Question: On my way to learn C#, I created a winforms based application to ping 'google.com' on the click of a 'button'. So, when I click the 'button', the 'command prompt' comes up but the 'ping' command doesn't run and eventually the 'command prompt' window exists after a while.
What's wrong ? Why isn't the 'ping' executing ?
'''
using System;
using System.Collections.Generic;
using System.ComponentModel;
using System.Data;
using System.Drawing;
using System.Linq;
using System.Text;
using System.Windows.Forms;
using System.Diagnostics;
namespace WindowsFormsApplication1
{
public partial class Form1 : Form
{
public Form1()
{
InitializeComponent();
}
private void button_Click(object sender, EventArgs e)
{
Process p = new Process();
p.StartInfo.FileName = "cmd.exe";
p.StartInfo.Arguments = @"/C ping www.google.com";
p.StartInfo.RedirectStandardOutput = true;
p.StartInfo.UseShellExecute = false;
p.Start();
string output = p.StandardOutput.ReadToEnd();
p.WaitForExit();
}
}
}
'''

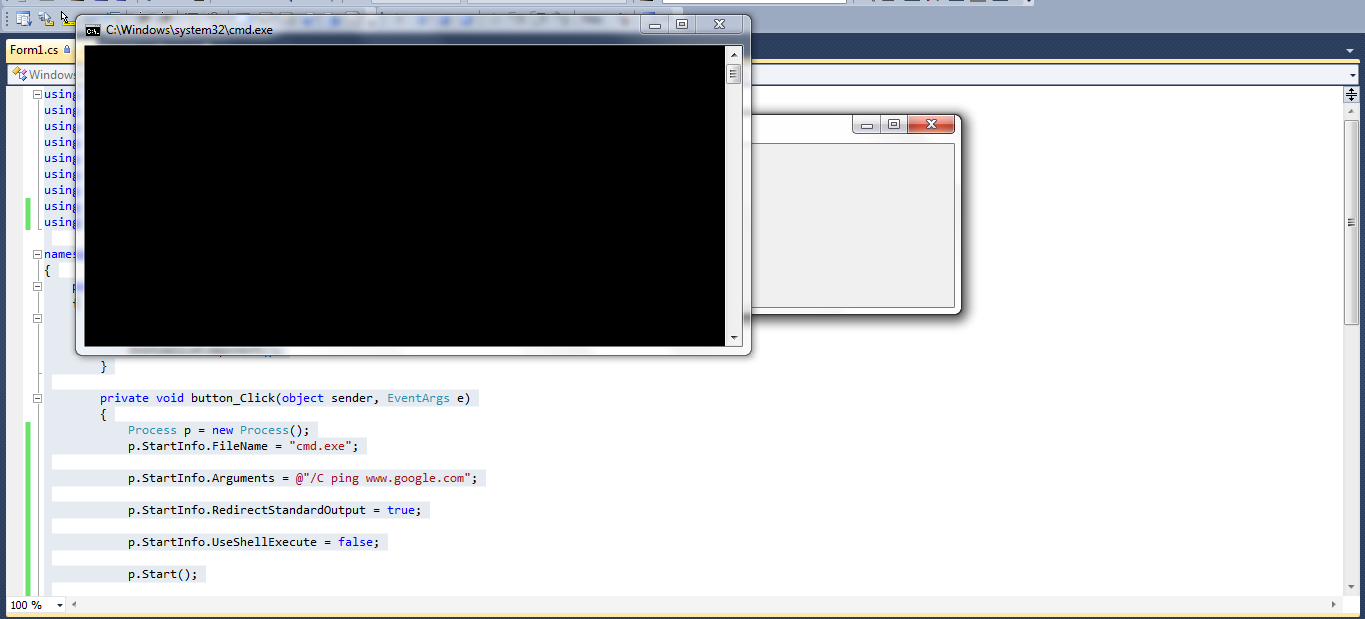
Answer: You're using 'RedirectStandardOutput = true' which means the output from the application is not outputted to console, but instead you have to read it, like you are doing at the end with 'string output ='. In fact, if you debug your application you'll see the output from the application in your output variable.
If you set it to false the output will be displayed in the console window that pops up. Remember that you can't read from the 'StandardOutput' if you do.
So it depends on what you want to do. Either
- - 'RedirectStandardOutput = false'
On additional notes, if you have a textbox in your project named "hostBox" for instance, you can grab the text from the text box and ping that host instead, just set the arguments to the new host.
So the updated callback for the button will look like:
'''
private void button_Click(object sender, EventArgs e) {
Process p = new Process();
p.StartInfo.FileName = "ping.exe";
// you can put together any arguments you'd like in the string format call
// for the moment only the text from hostBox is needed
// for instance string.Format("{0} -t", hostBox.Text); if you want to ping indefinately
p.StartInfo.Arguments = string.Format("{0}", hostBox.Text);
p.StartInfo.CreateNoWindow = true;
p.StartInfo.RedirectStandardOutput = true;
p.StartInfo.UseShellExecute = false;
p.Start();
string output;
// read output one line at the time. If the output is null, the application quit
while ((output = p.StandardOutput.ReadLine()) != null) {
textBox1.Text += output + Environment.NewLine;
Application.DoEvents();
}
p.WaitForExit();
}
'''
Also, note that I use 'ReadLine' instead of 'ReadToEnd', this means that you don't have to wait for the application to end before getting the output. I also added a textBox1 in the form to append the text to from the application. The 'Application.DoEvents' call makes sure the UI thread processes its events between each read line. Another option is to start the process in a new thread, and have the output be marshalled back with 'Invoke' calls to the form.
Using threads can look something like this:
'''
private void button_Click(object sender, EventArgs e) {
new Thread(() => {
Process p = new Process();
p.StartInfo.FileName = "ping.exe";
// you can put together any arguments you'd like in the string format call
// for the moment only the text from hostBox is needed
// for instance string.Format("{0} -t", hostBox.Text); if you want to ping indefinately
p.StartInfo.Arguments = string.Format("{0}", hostBox.Text);
p.StartInfo.CreateNoWindow = true;
p.StartInfo.RedirectStandardOutput = true;
p.StartInfo.UseShellExecute = false;
p.Start();
string line;
// read output one line at the time. If the output is null, the application quit
while ((line = p.StandardOutput.ReadLine()) != null) {
string output1 = line;
textBox1.Invoke(new Action(() => {
textBox1.Text += output1 + Environment.NewLine;
}));
}
p.WaitForExit();
}).Start();
}
'''
The second option makes sure your UI will not freeze once you've clicked on the button and wait for the ping command to finish.